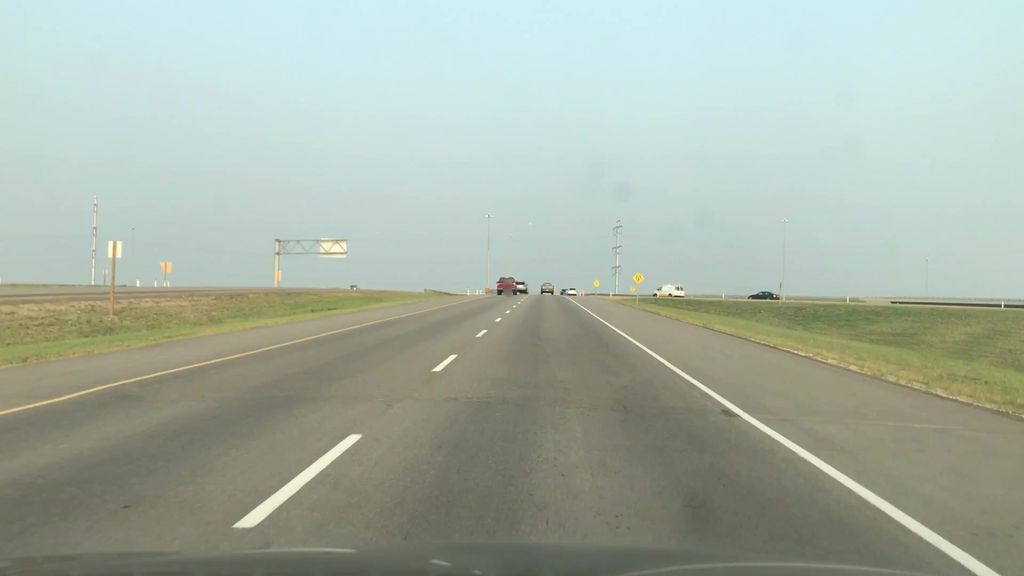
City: edmonton